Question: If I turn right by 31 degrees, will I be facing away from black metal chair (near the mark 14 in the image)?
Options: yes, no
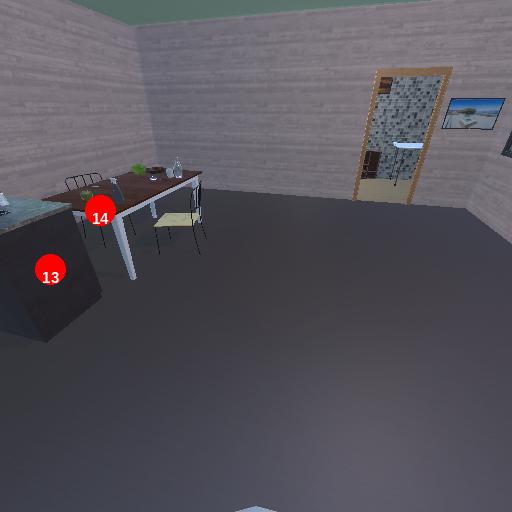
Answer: yes